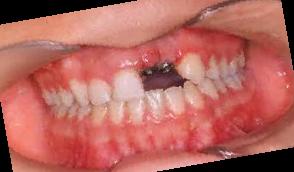
Condition: hypodontia